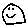
Label: smiley face